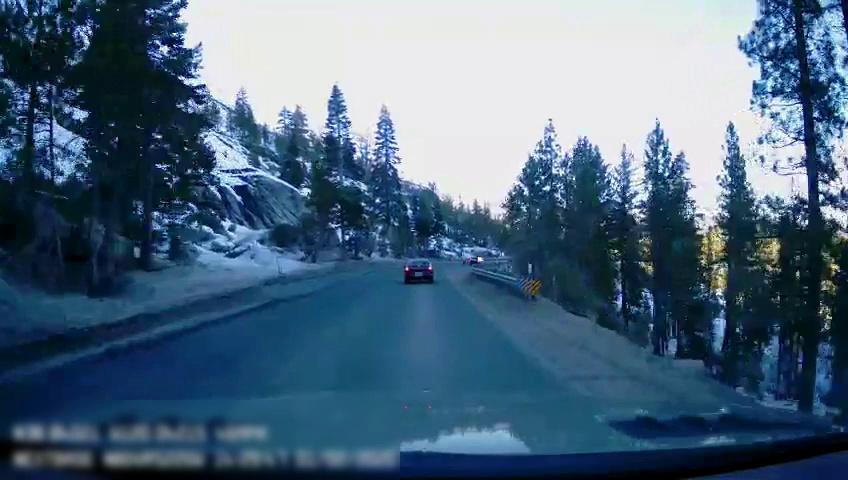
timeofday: Day
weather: Sunny
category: Drivable Space
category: Vehicles | Car
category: Lanes | Opposite Lane
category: Lanes | Current Lane
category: Traffic | Signs